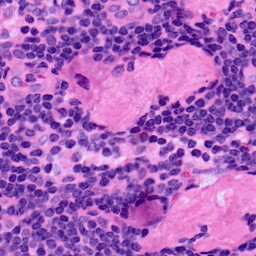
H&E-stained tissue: LymphNode